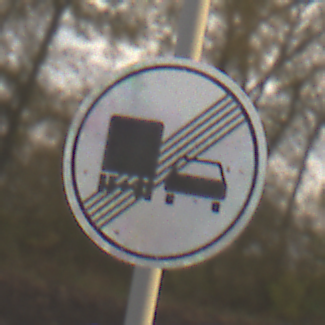
Verkehrszeichen: EndeUeberholverbotKraftfahrzeuge
Umgebung: Outdoor, Nature
Tageszeit: MorningAfternoon
Wetter: Overcast
Licht: Natural
Jahreszeit: NotSpecified
Kontrast: LowContrast